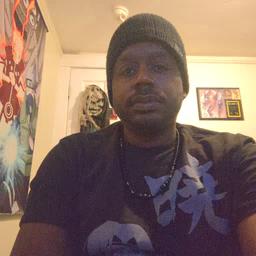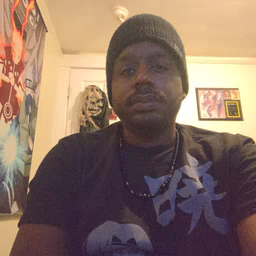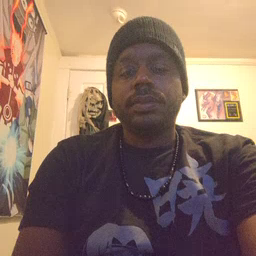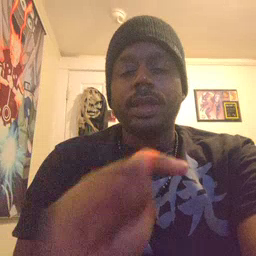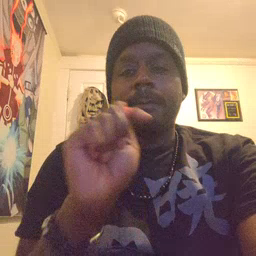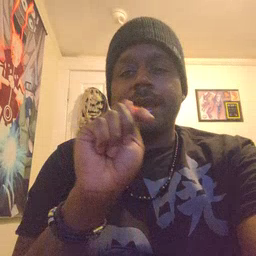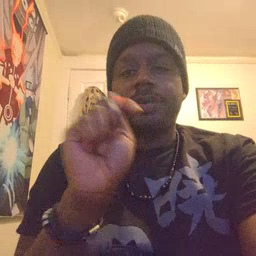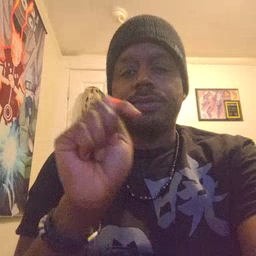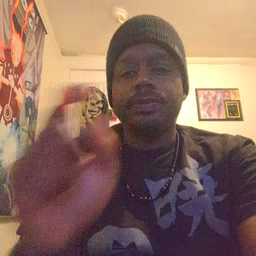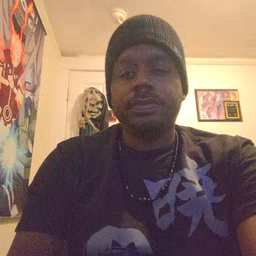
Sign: potty